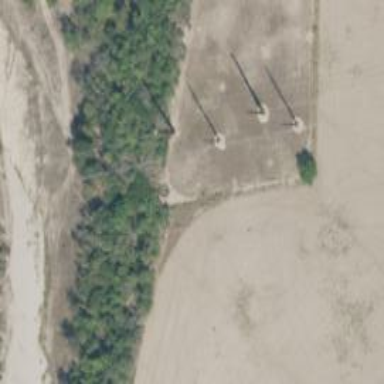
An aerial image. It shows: Power tower.